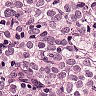
Metastatic tissue present: yes